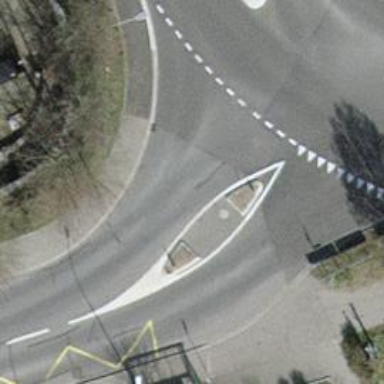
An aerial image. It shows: Unmarked crossing with pedestrian island.